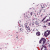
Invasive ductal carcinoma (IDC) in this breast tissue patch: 0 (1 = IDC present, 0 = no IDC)